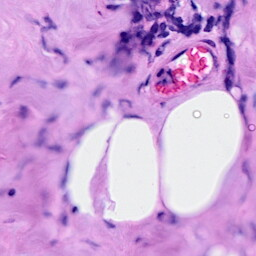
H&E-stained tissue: Breast